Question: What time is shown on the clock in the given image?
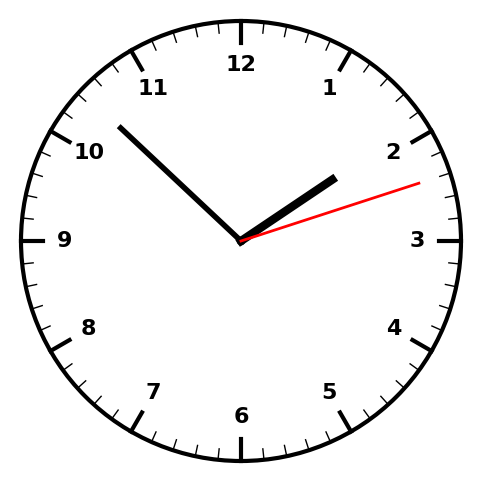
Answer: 01:52:12